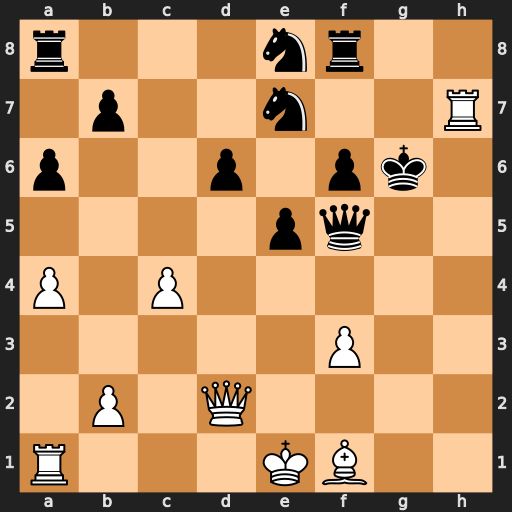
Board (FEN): r3nr2/1p2n2R/p2p1pk1/4pq2/P1P5/5P2/1P1Q4/R3KB2
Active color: w
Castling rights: Q
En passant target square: -
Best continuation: Qh6#